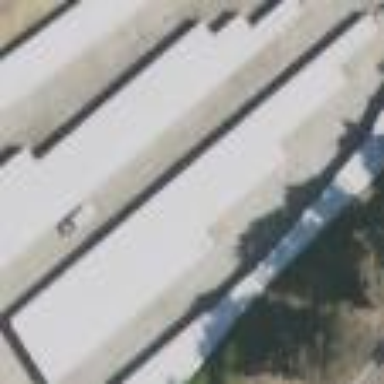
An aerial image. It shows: Commercial building that functions as storage rental shop.